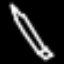
Label: pencil